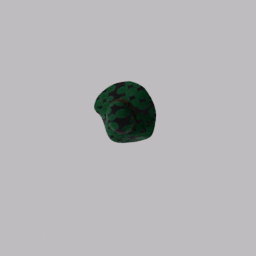
Label: people